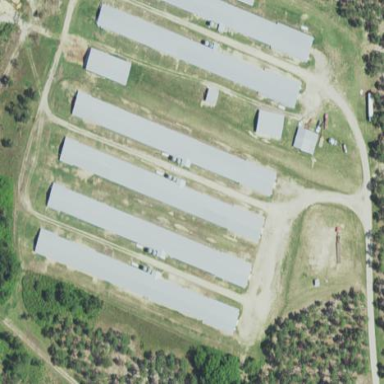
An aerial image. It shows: Poultry farmyard is depicted in the image.